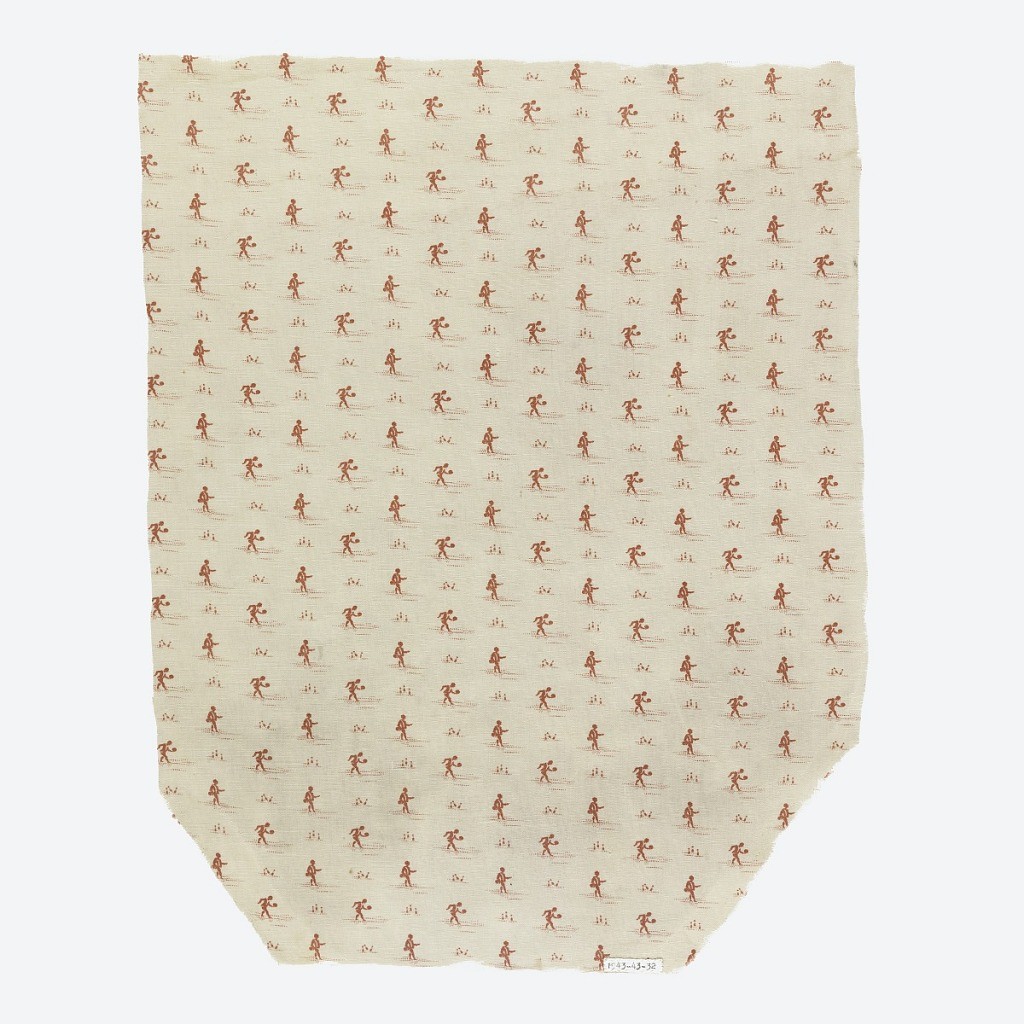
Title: Textile
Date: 1825
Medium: cotton Technique: roller printed on plain weave
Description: Small-patterned design of a man with a bowling ball and three pins. Printed in red on a white ground.